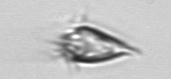
Label: Paratontonia_gracillima